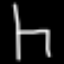
Label: chair